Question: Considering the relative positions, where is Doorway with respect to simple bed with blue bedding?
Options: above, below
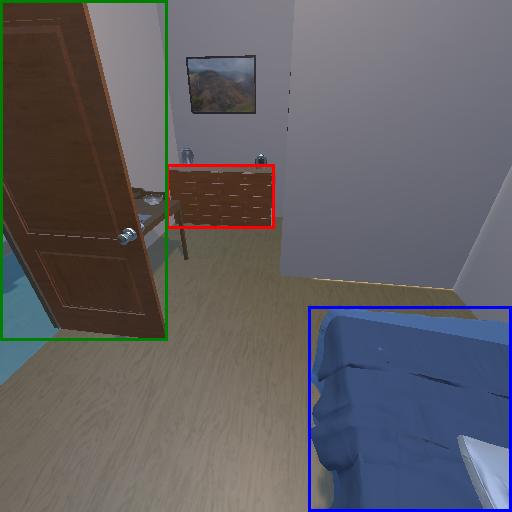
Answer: above